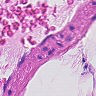
Metastatic tissue present: no